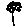
Label: flower